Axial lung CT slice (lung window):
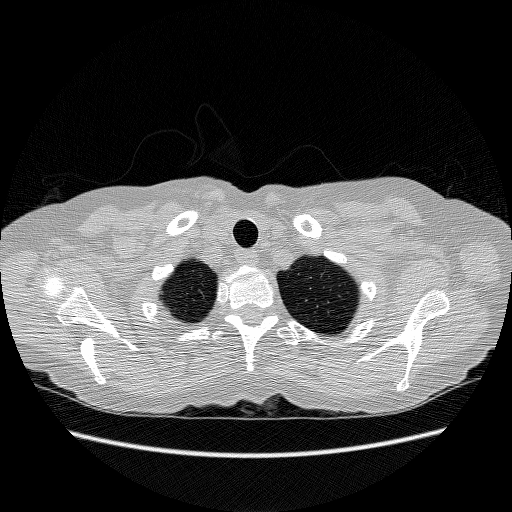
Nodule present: no